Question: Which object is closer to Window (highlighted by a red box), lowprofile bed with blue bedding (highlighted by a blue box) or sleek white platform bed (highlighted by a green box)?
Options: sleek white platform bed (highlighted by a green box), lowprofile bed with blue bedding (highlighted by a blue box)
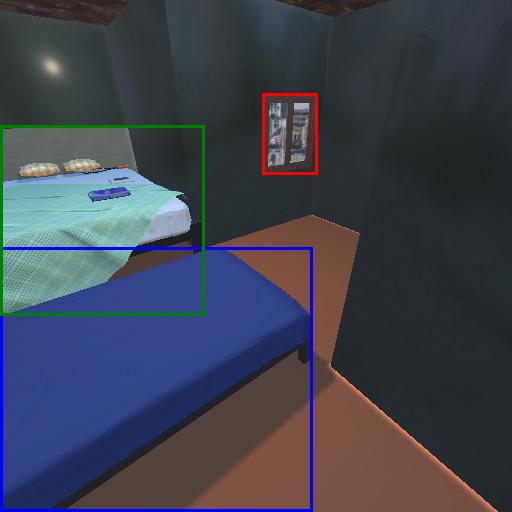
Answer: sleek white platform bed (highlighted by a green box)